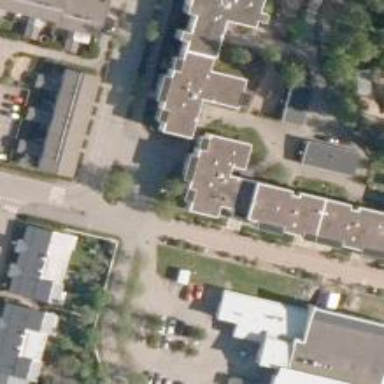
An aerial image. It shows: Kindergarten.